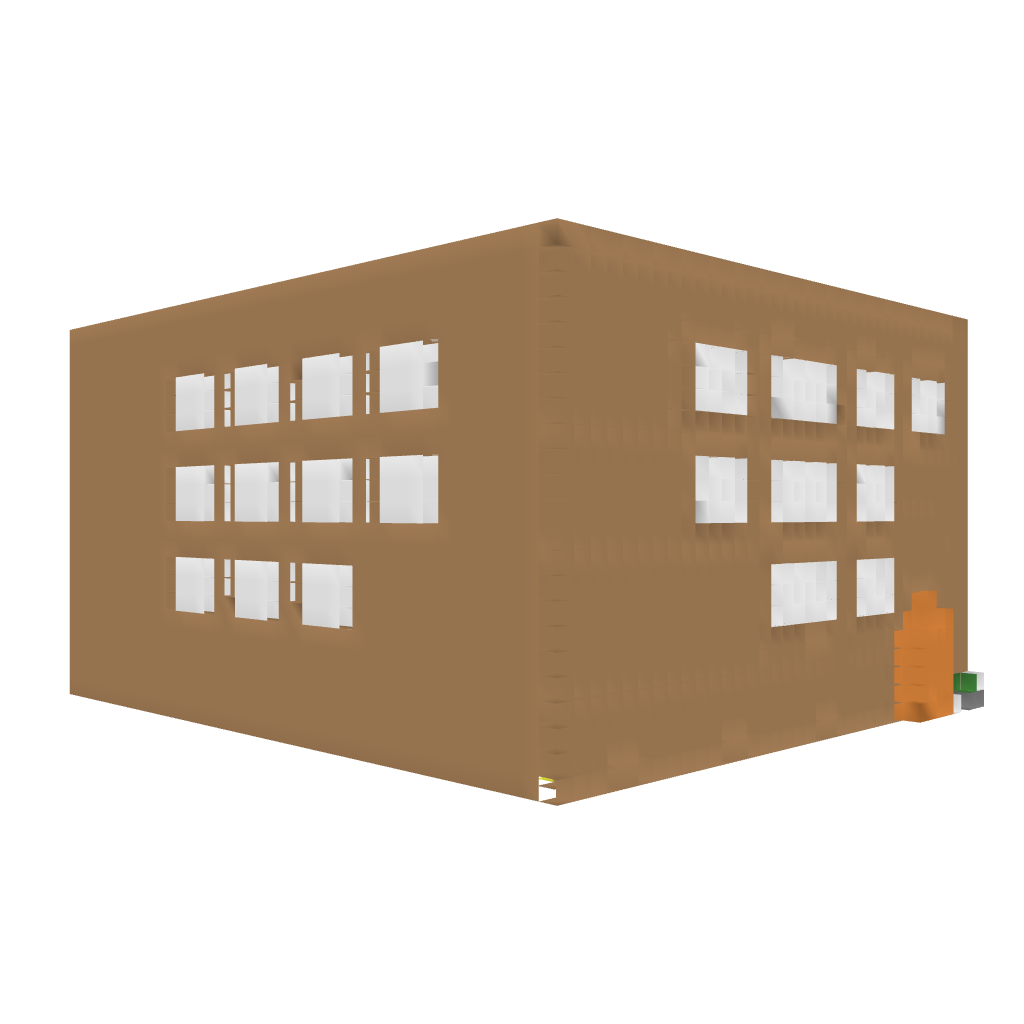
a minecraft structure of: waterpark bad low quality